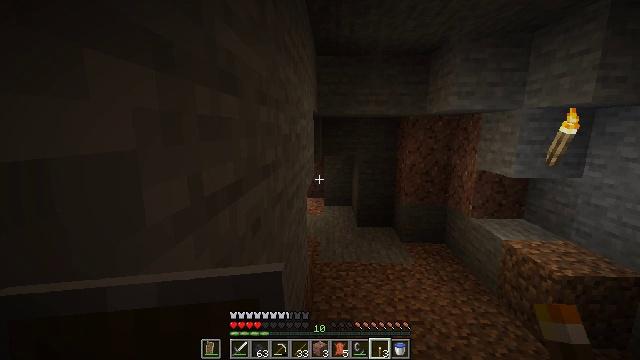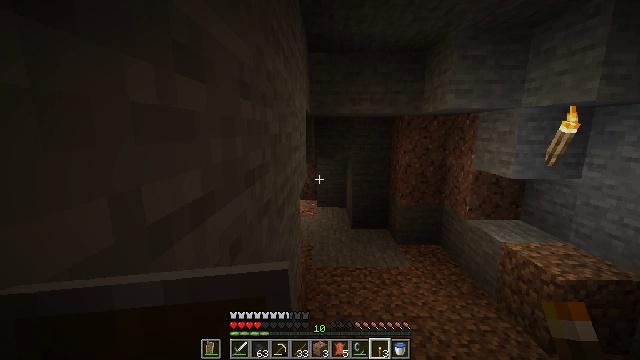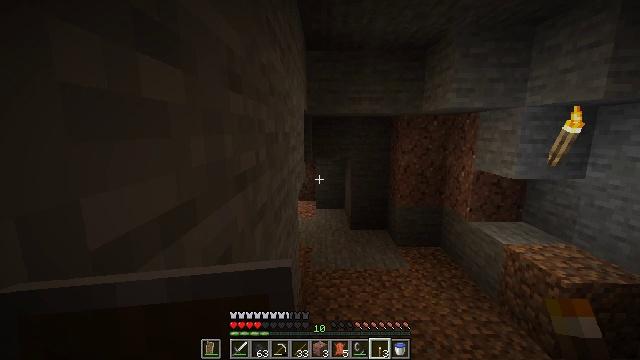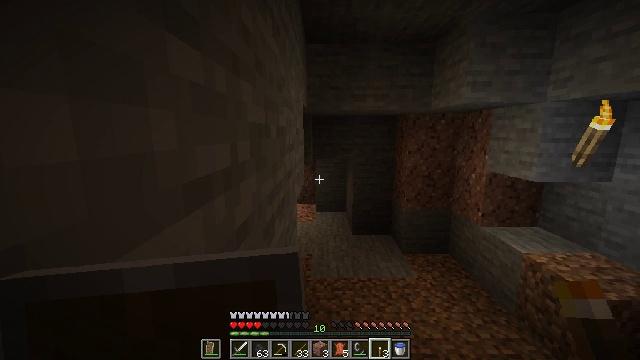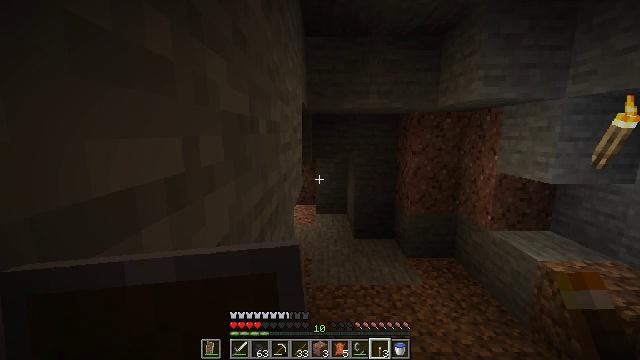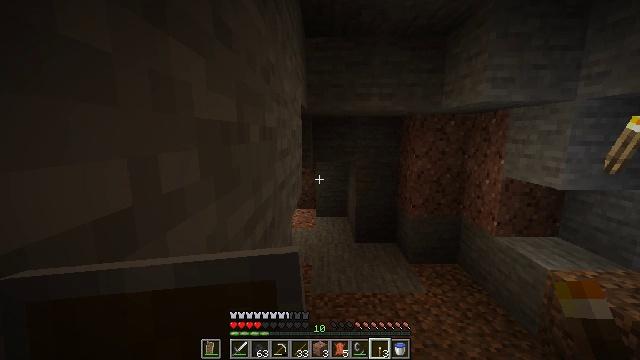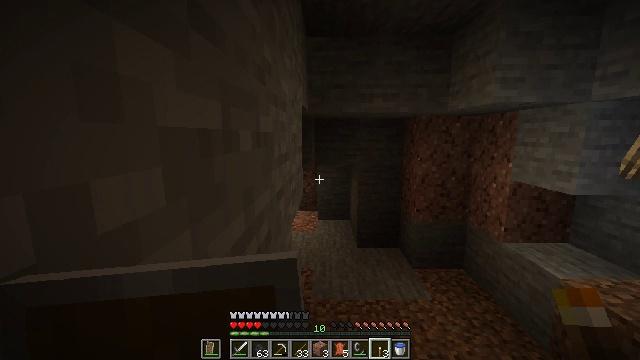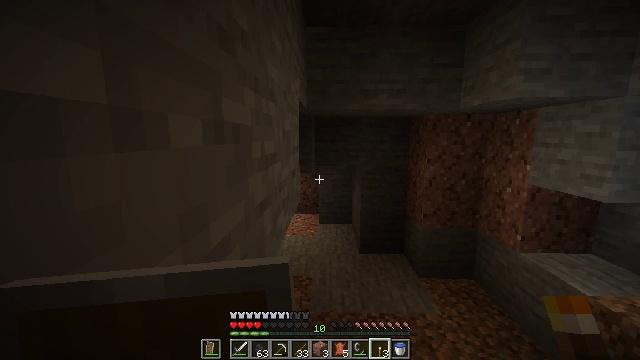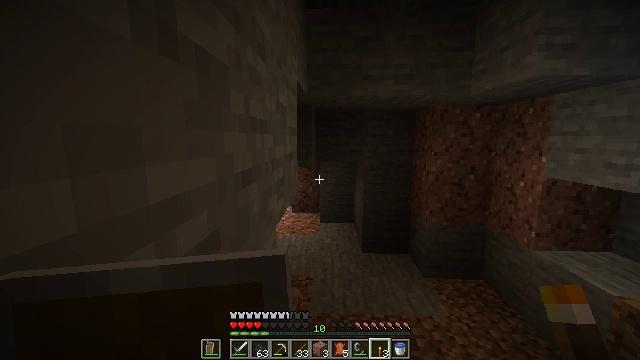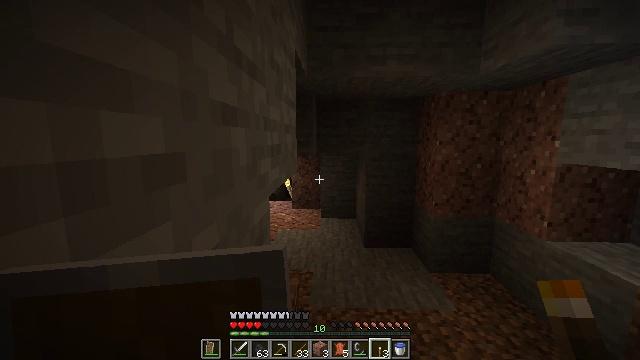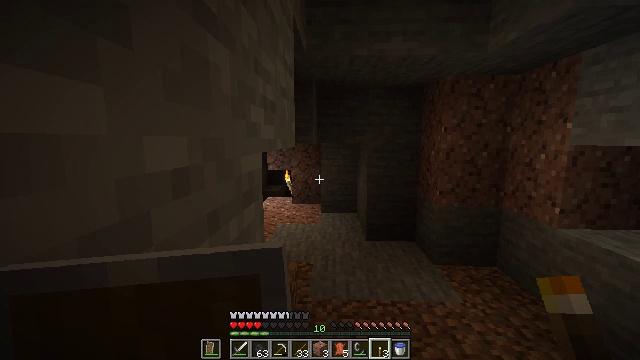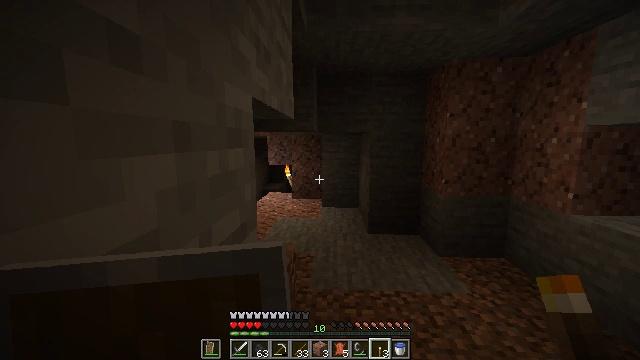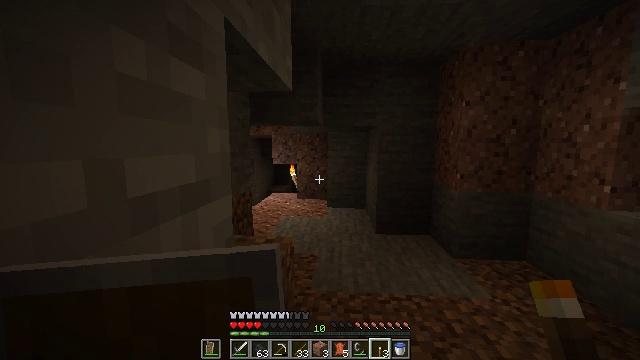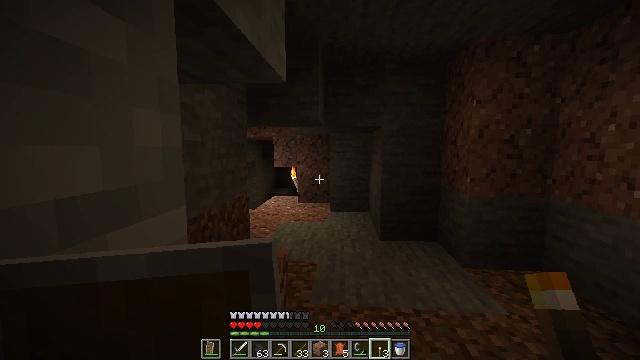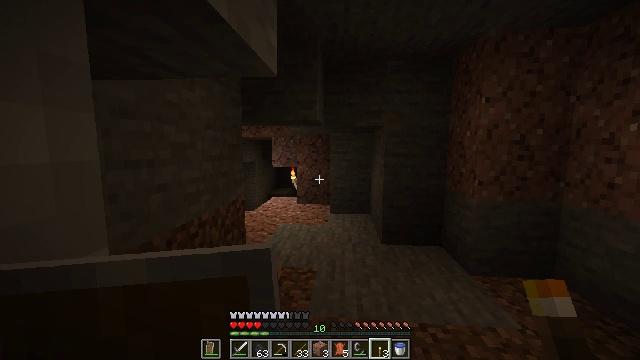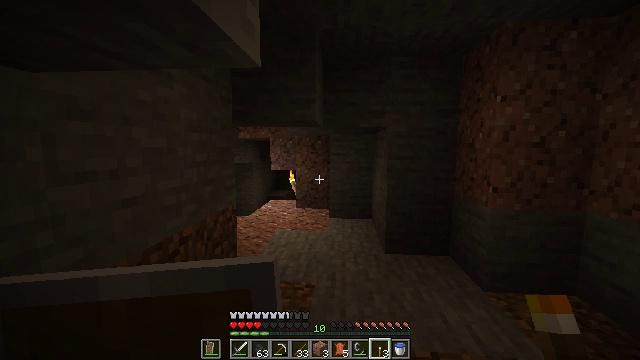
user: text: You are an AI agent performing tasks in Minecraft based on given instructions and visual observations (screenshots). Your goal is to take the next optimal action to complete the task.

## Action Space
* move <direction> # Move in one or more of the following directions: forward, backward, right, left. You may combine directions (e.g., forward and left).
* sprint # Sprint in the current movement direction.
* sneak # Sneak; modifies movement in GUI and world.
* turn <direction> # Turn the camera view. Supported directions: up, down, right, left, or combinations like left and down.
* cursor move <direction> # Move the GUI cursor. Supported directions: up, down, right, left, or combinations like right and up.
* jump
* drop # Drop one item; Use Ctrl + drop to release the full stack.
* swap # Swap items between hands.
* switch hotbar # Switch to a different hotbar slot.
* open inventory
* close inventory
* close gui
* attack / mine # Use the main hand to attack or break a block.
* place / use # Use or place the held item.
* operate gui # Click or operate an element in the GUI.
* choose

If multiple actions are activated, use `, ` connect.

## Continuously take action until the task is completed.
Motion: motion action
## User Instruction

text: Remove a cornflower from the inventory.
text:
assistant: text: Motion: move forward, turn right
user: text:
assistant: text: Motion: move forward
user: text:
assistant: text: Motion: move forward
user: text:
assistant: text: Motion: move forward
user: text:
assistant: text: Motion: move forward
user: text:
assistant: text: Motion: move forward
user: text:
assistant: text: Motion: move forward
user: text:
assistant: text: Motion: move forward
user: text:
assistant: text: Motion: move forward
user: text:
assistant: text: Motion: move forward
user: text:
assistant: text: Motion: move forward
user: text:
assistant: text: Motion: move forward, turn left and up
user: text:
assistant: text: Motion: move forward
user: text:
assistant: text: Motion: move forward
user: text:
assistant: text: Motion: move forward
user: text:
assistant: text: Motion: move forward
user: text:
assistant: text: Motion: move forward
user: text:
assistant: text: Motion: move forward
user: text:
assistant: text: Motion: move forward
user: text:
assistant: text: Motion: move forward
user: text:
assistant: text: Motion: move forward
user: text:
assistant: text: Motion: move forward
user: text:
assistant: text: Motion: move forward
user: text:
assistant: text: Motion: move forward
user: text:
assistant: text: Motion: move forward, turn left
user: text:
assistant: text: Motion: move forward, turn left and down
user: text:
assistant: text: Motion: move forward, turn left and down
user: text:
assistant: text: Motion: move forward, turn left
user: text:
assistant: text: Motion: move forward
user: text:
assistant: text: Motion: move forward